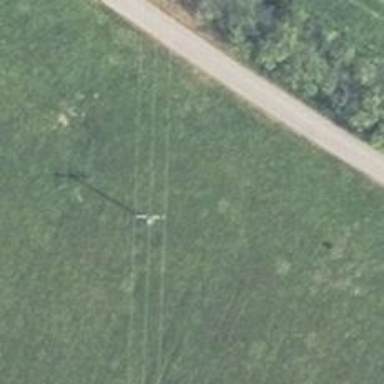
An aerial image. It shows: Minor power line.